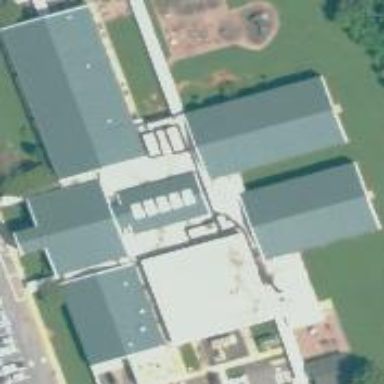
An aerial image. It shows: School building.